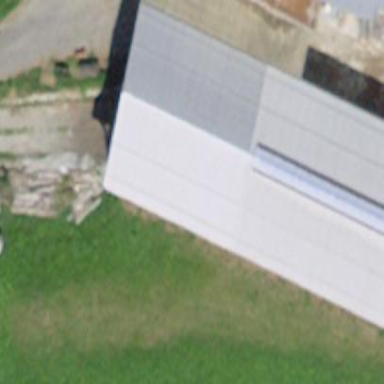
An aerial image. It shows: Farm auxiliary building.